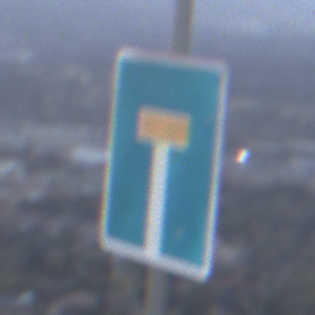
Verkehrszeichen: Sackgasse
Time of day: SunriseSunset
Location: Outdoor (Suburban)
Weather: Clear
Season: NotSpecified
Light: Natural